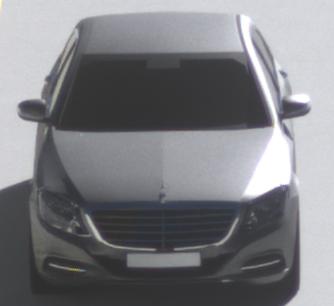
Make: Mercedes-Benz
Model: S 400 HYBRID
Detailed model: S-Class (222) Limousine
Model produced from: 2013/05
Model produced until: 2015/04
Doors: 4
Color: gray
Road condition: dry road
Daytime: morning or afternoon
Contrast: high contrast